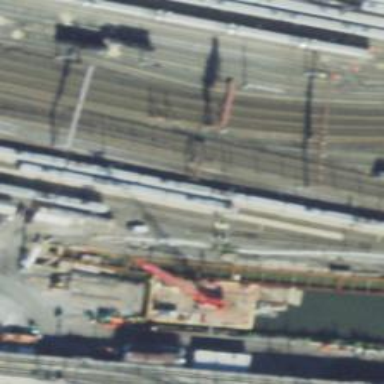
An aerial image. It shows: Rail yard with electrified contact lines for railway operations.